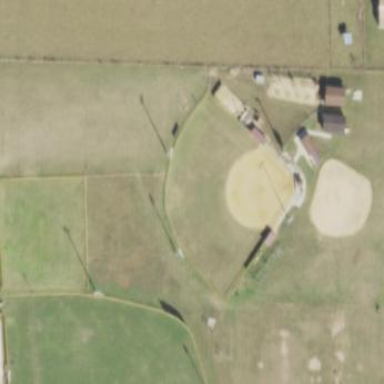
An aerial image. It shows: Baseball pitch for leisure and sports activities.